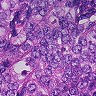
Metastatic tissue present: yes